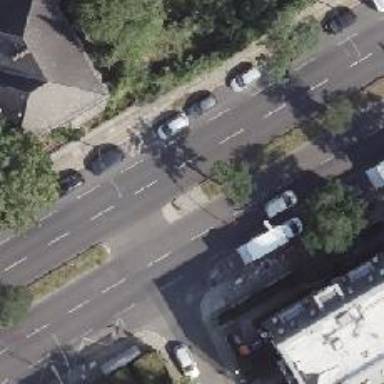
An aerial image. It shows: Footway located on traffic island.